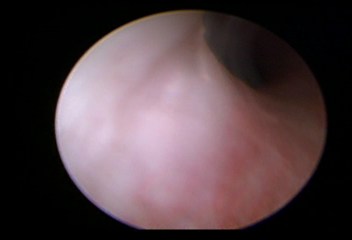
Modality: WLC
Class: Normal mucosa
Bladder cancer association: No